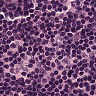
Metastatic tissue present: no